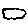
Label: cloud